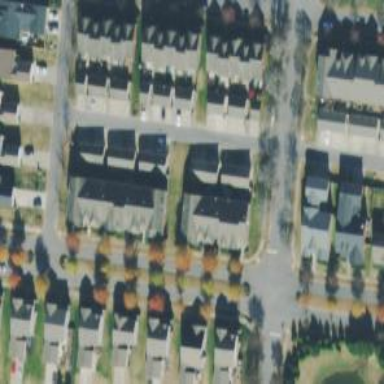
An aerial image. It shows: Sidewalk.